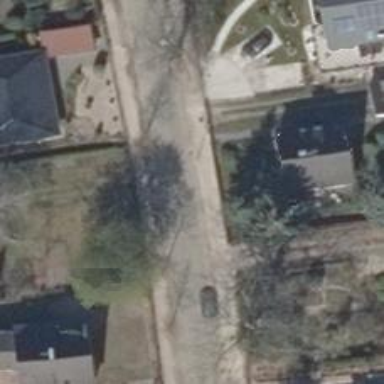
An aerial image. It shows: Residential road with sidewalks on both sides.